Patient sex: M
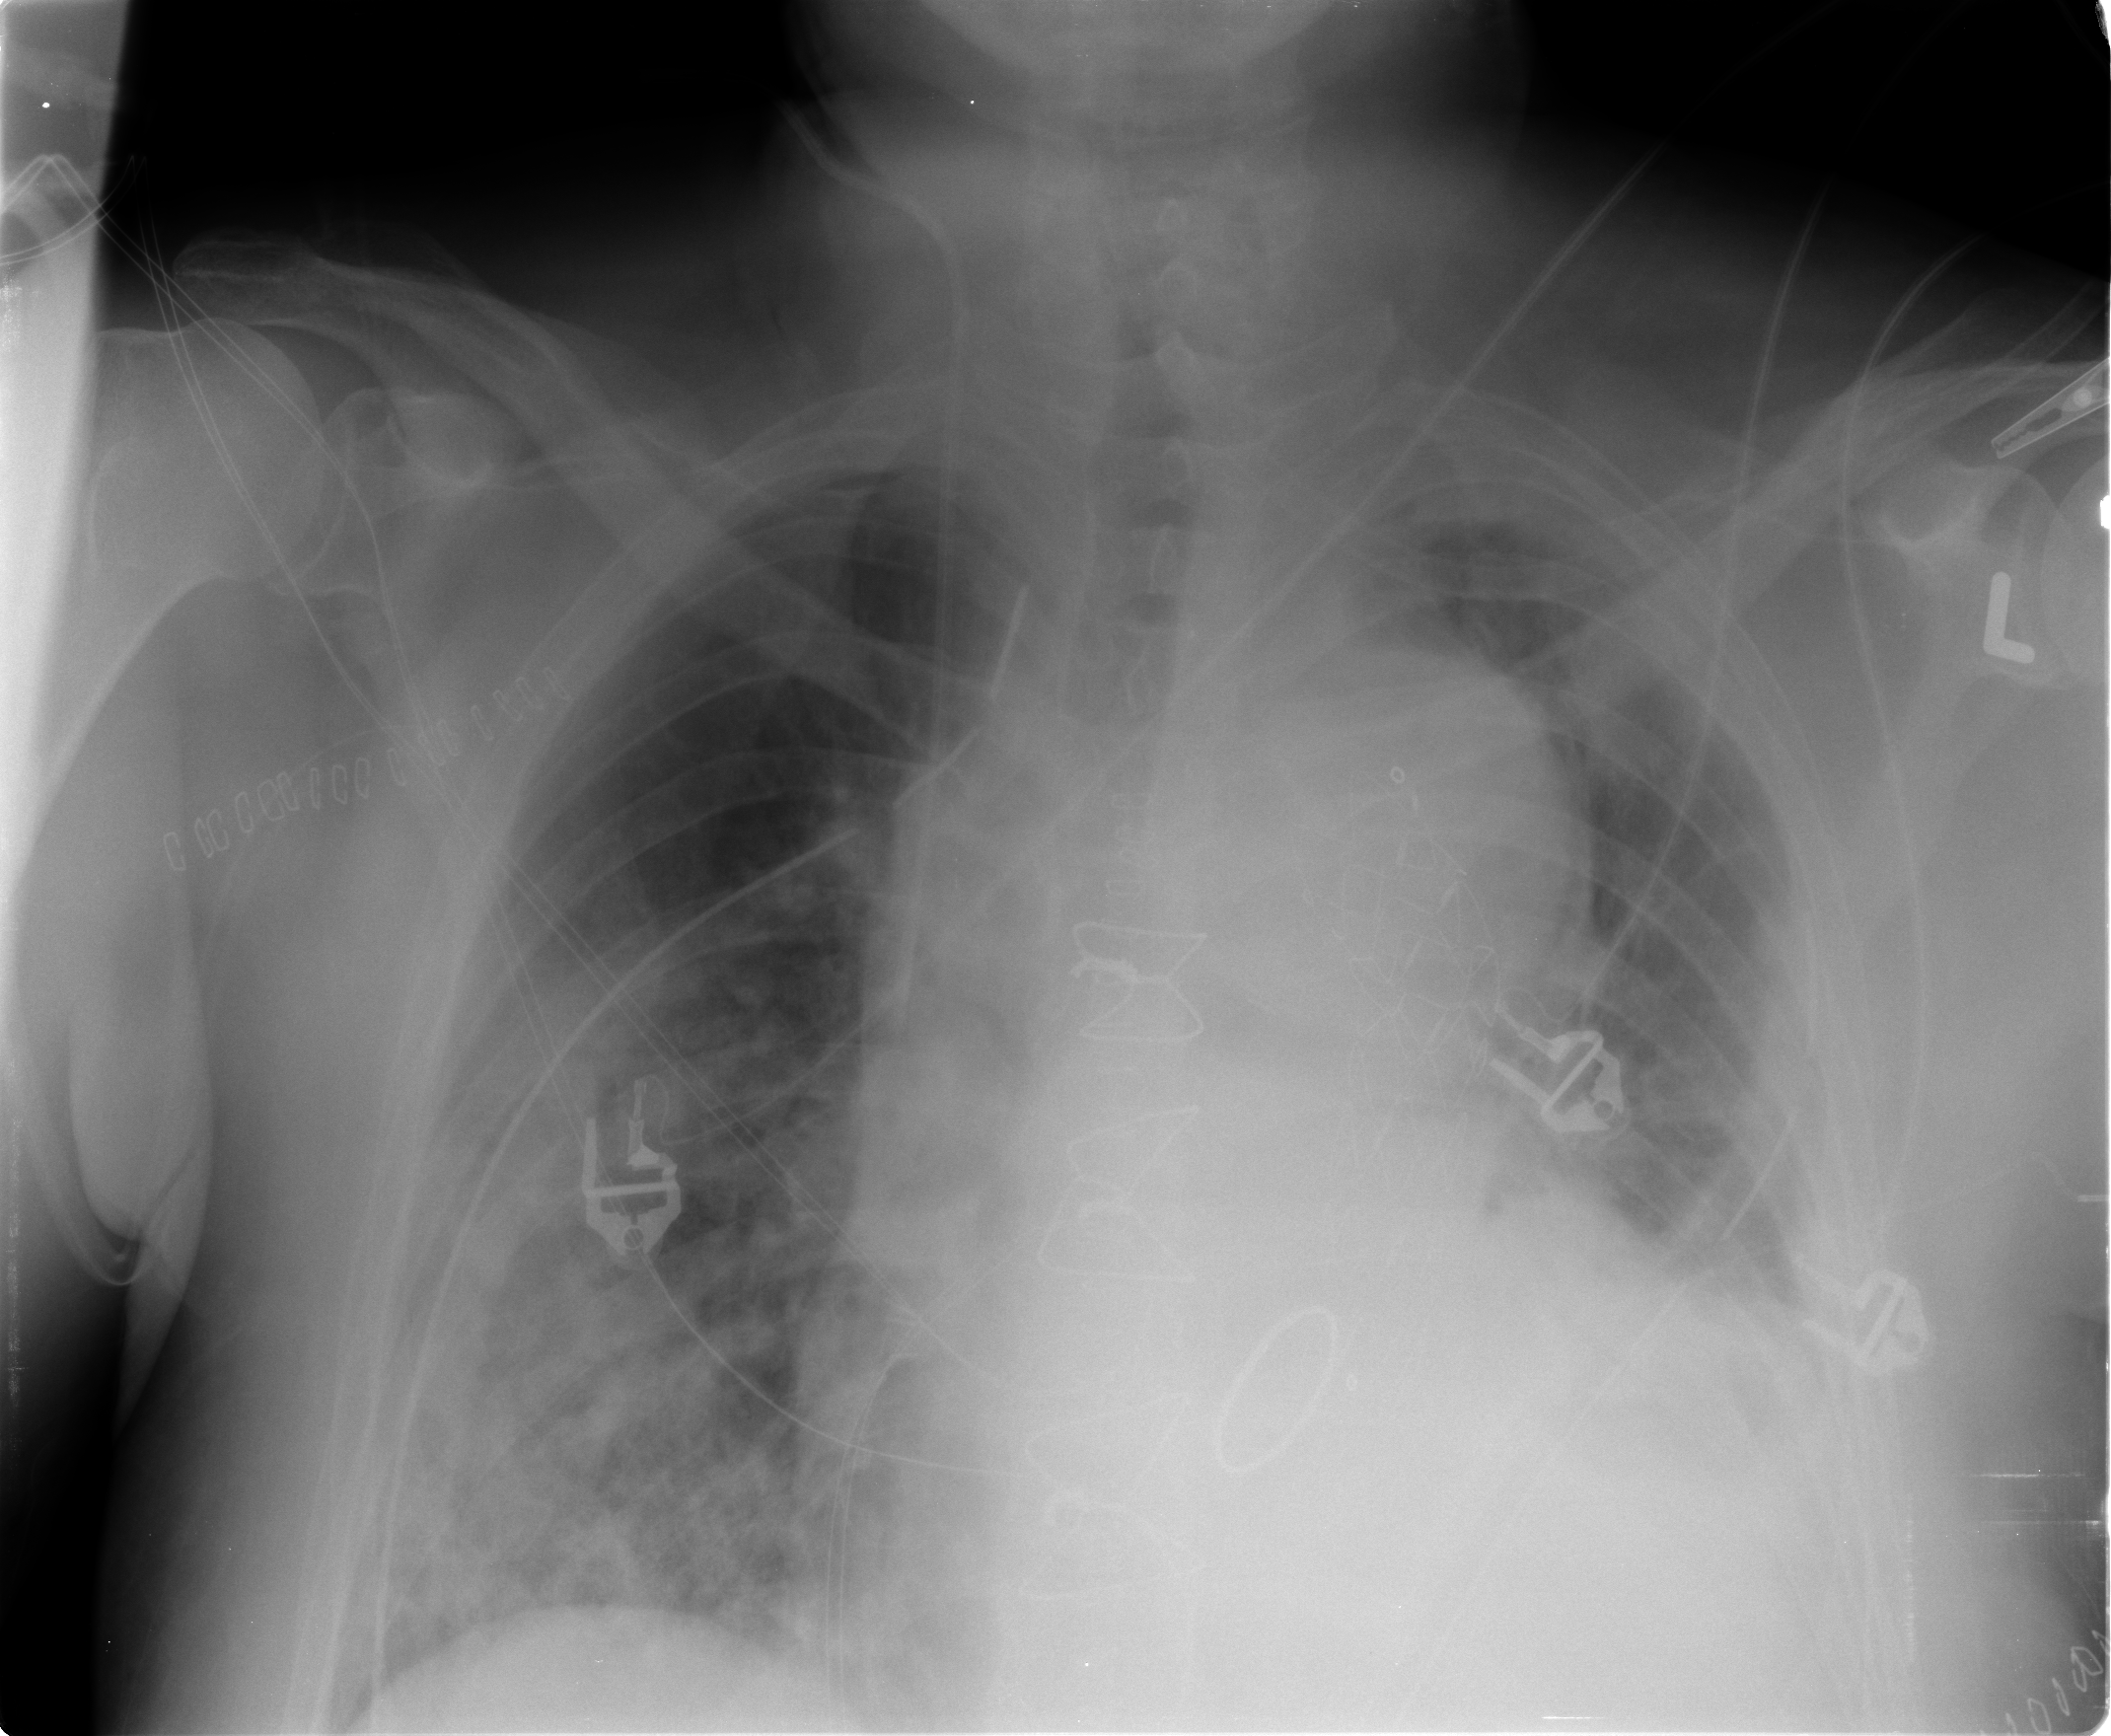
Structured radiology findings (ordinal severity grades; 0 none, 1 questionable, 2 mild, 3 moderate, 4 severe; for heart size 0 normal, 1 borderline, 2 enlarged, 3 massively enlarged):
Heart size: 2
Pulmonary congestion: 2
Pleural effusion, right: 2
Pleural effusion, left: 2
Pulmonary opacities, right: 3
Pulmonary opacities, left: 2
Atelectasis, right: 3
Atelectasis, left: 3